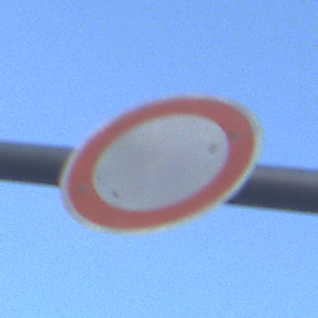
Verkehrszeichen: VerbotFahrzeugeAllerArt
Umgebung: Outdoor, RoadRail
Tageszeit: SunriseSunset
Wetter: Clear
Licht: Natural
Jahreszeit: NotSpecified
Kontrast: LowContrast